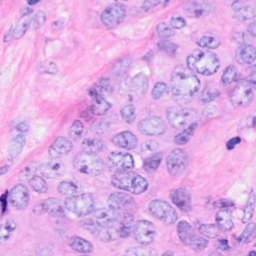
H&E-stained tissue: Breast